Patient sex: F
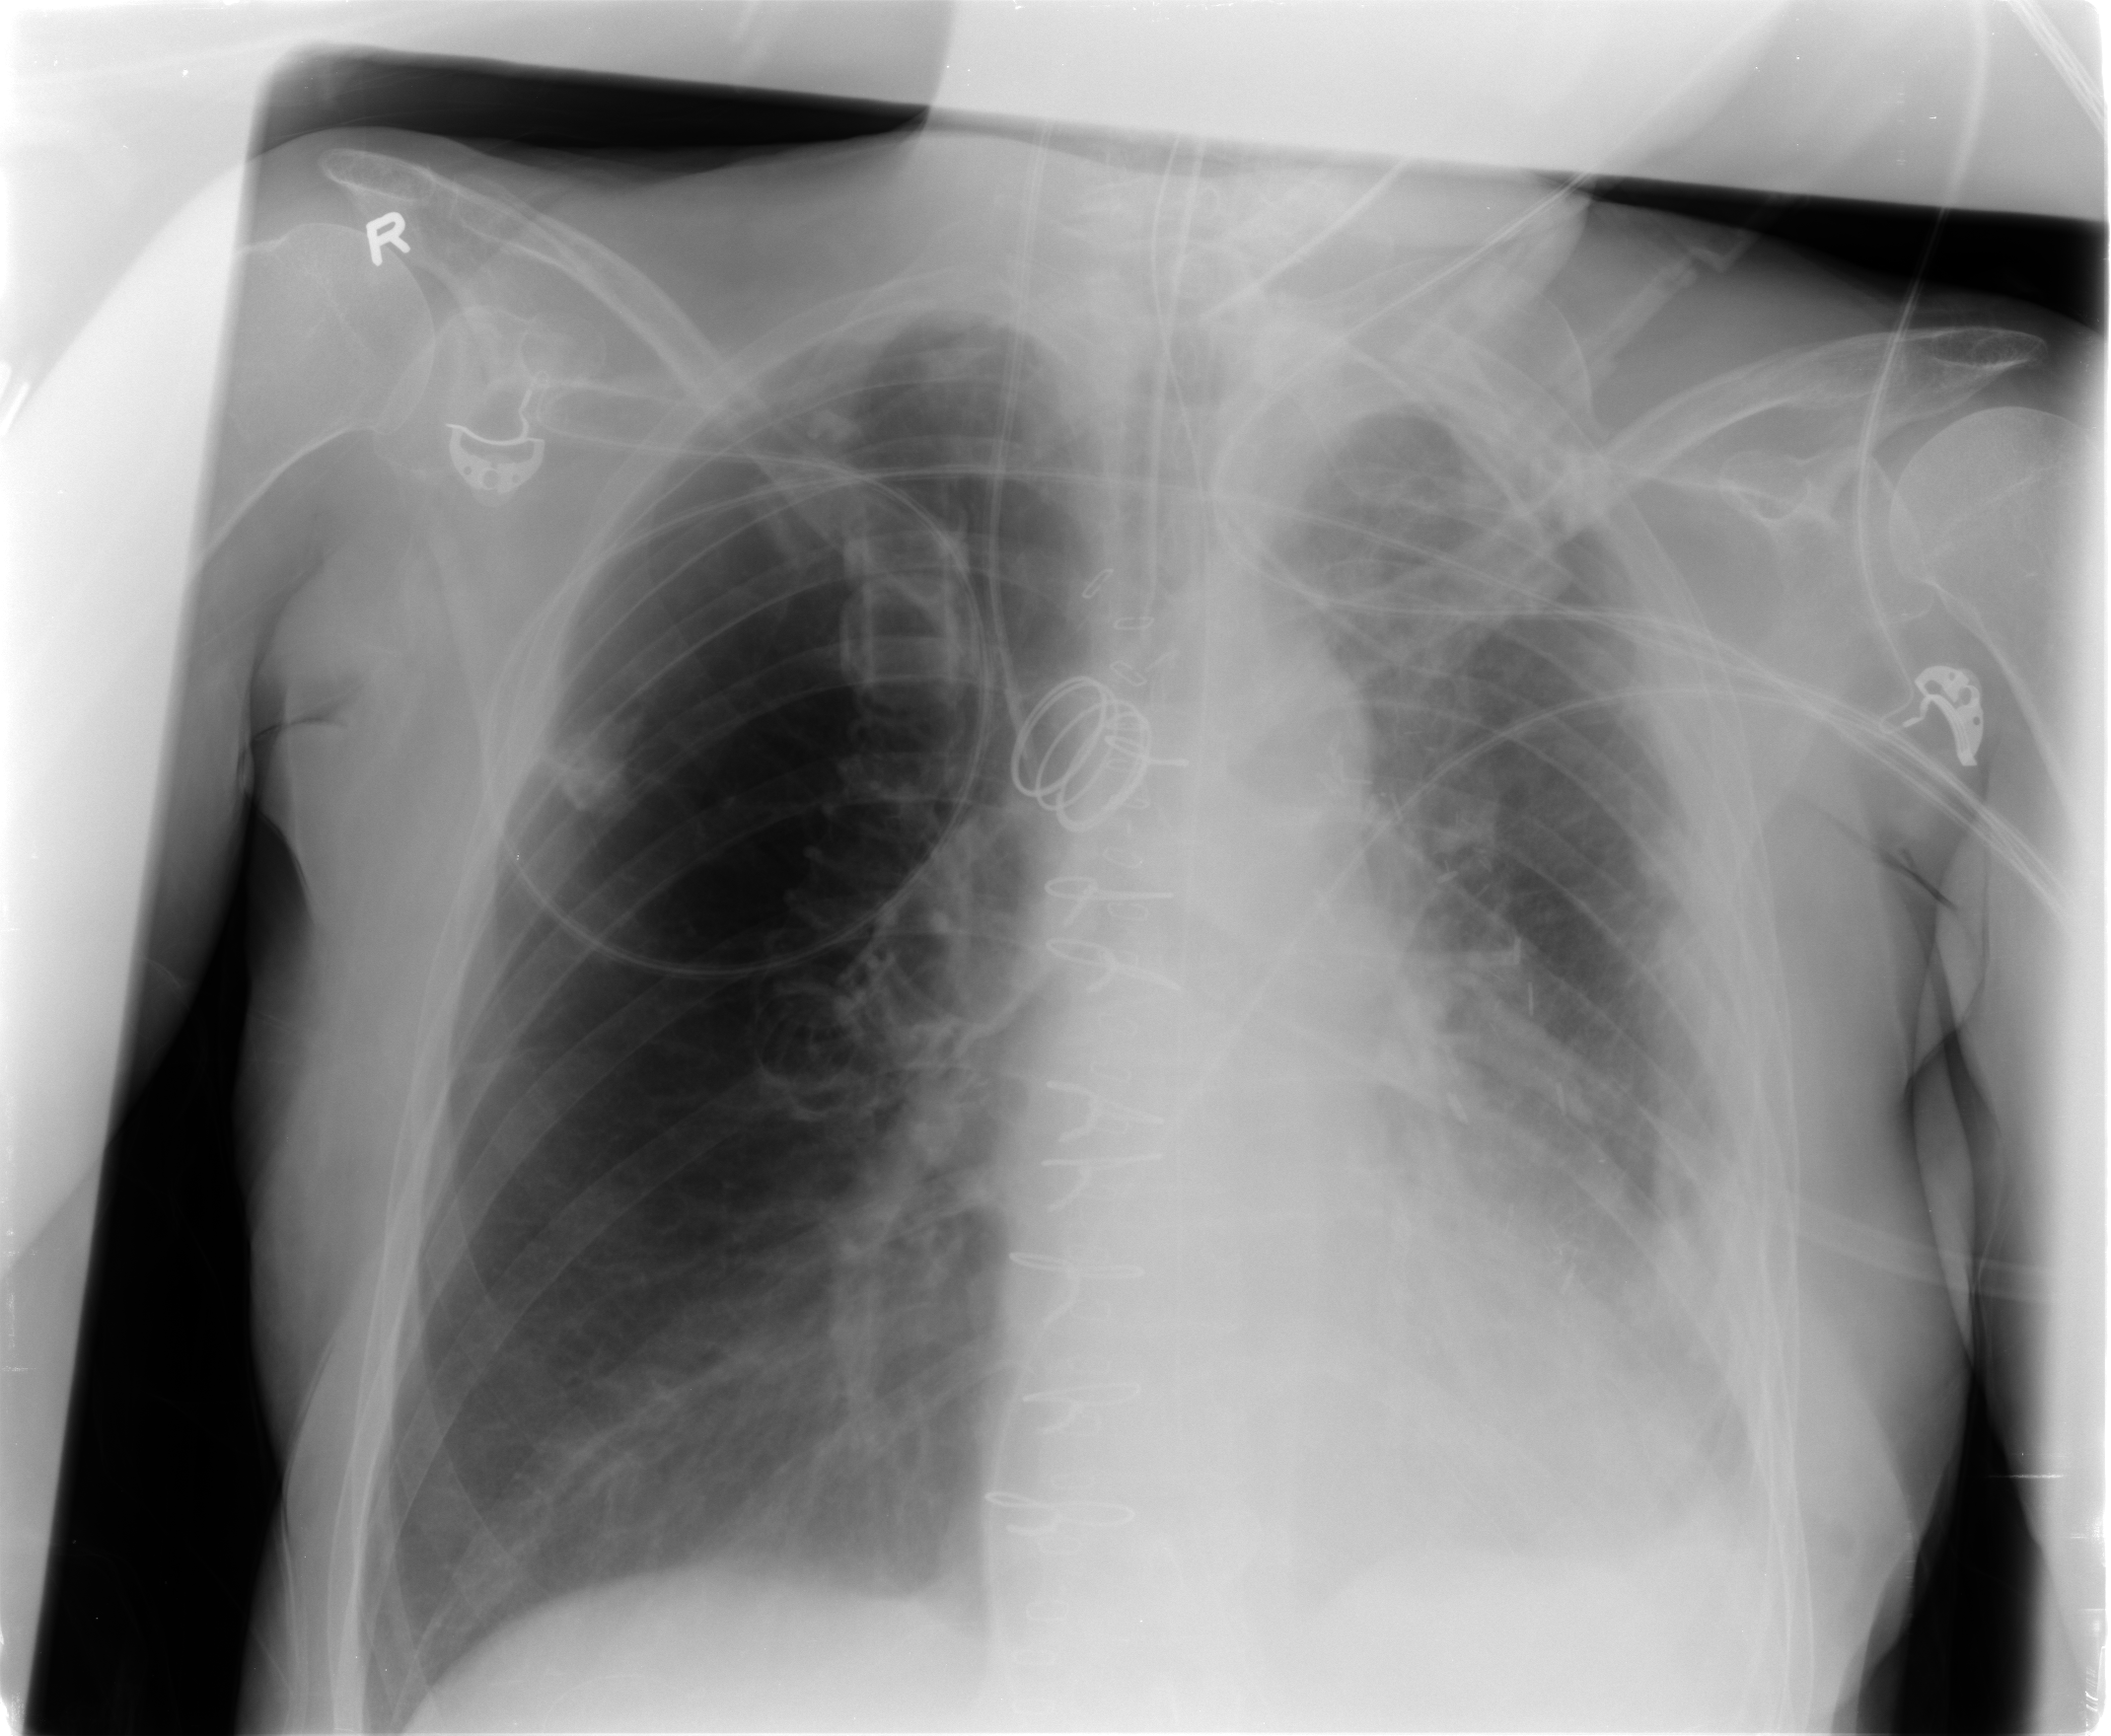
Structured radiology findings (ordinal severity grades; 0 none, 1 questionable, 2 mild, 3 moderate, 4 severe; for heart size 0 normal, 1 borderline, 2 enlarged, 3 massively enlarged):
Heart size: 0
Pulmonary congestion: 0
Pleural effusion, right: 0
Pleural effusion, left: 2
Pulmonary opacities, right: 0
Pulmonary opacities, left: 2
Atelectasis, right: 0
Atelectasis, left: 2